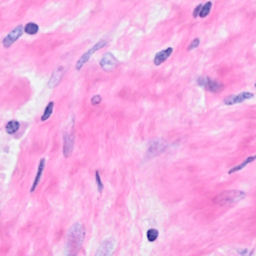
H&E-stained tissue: Breast